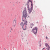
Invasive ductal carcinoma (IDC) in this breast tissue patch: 0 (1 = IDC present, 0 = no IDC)